Question: I'm working on a client-server application for my Operating Systems class that is supposed to simulate sales of airplane tickets. We are directed to make it so that the main thread on the TCP server is listening for incoming connections and then, as soon as we receive a client connection, creates a new thread to handle that connection. After a lot of initial confusion, I believe I have the program in a -functioning state.
The problem I'm having now is that when I run all the clients from separate terminals (whether it be 2 or 5 or any other number), all the output from the server comes into the most recent terminal that I have launched it on. This isn't a huge deal in and of itself but it also means that when I use Ctrl+C to close the process running on that last terminal, it exits all clients from the server (which is a problem).
So my questions are:
1. Why is all the output from the server being directed to a single terminal rather than sending the responses to the terminal that each client process was launched from?
2. Why do all clients quit as soon as I end the process in terminal 5?
Picture of the terminals for all the clients and the server (may have to open in new tab to see everything).

Server.cpp (Needs my other class Plane.cpp to compile which I can provide if needed, but I don't think any code in there is relevant to the issue I'm facing):
'''
#include <iostream>
#include <sys/types.h>
#include <unistd.h>
#include <sys/socket.h>
#include <arpa/inet.h>
#include <netdb.h>
#include <string.h>
#include <string>
#include <sstream>
#include <stdlib.h>
#include <pthread.h>
#include "Plane.h"
using namespace std;
// default plane sizing
const int DEFAULT_ROWS = 26;
const int DEFAULT_COLUMNS = 6;
// Set up global variables for threads to access (yikes)
int rows, cols;
Plane* plane;
pthread_mutex_t mutexL = PTHREAD_MUTEX_INITIALIZER;
static int clientSocket;
int connections = 0;
void *connection_handler(void*);
struct argList {
string arg;
int row, col;
};
bool argParser(string input, argList &argL) {
stringstream ss;
ss << input;
try {
ss >> argL.arg >> argL.row >> argL.col;
} catch (exception e) {
cout << "Invalid arguments
";
return false;
}
return true;
}
string purchaseTicket(int row, int col) {
string output;
// lock this section before we use shared resource
pthread_mutex_lock(&mutexL);
cout << "Mutex locked
";
if (plane->isAvailable(row, col)) {
plane->buyTicket(row, col);
output = "Successfully purchased ticket for row: " + to_string(row) + ", column: " + to_string(col) + "
";
} else {
if (row > plane->getNumRows() || row < 0 || col > plane->getNumCols() || col < 0) {
output = "Invalid seat location!
";
} else {
output = "Seat unavailable!
";
}
}
pthread_mutex_unlock(&mutexL);
cout << "Mutex unlocked
";
// unlock when we're done
return output;
}
string convertMatrix(Plane plane) {
char** tempMatrix = plane.getSeatMatrix();
string seats = "";
for (int i = 0; i < plane.getNumRows(); i++) {
seats += tempMatrix[i];
seats += "
";
}
return seats;
}
// arguments to run: column row
int main(int argc, char* argv[]) {
// array of threads (thread pool)
pthread_t threads[5];
if (argc < 3) {
rows = DEFAULT_ROWS;
cols = DEFAULT_COLUMNS;
plane = new Plane(rows, cols);
} else if (argc == 3) {
rows = atoi(argv[1]);
cols = atoi(argv[2]);
plane = new Plane(rows, cols);
} else {
cout << "Only 2 arguments allowed. You entered [" << argc << "]
";
return -1;
}
// Create socket
int listen_sock = socket(AF_INET, SOCK_STREAM, IPPROTO_TCP);
if (listen_sock == -1) {
cerr << "Failed to create socket
";
return -1;
}
// Socket hint stuff
sockaddr_in hint;
hint.sin_family = AF_INET;
hint.sin_port = htons(54000);
inet_pton(AF_INET, "0.0.0.0", &hint.sin_addr);
// Bind socket to IP and port
if (bind(listen_sock, (sockaddr*)&hint, sizeof(hint)) < 0) {
cerr << "Binding to IP/Port failed
";
return -2;
}
// Mark the socket for listening
if (listen(listen_sock, SOMAXCONN) == -1) {
cerr << "Can't listen";
return -3;
}
char host[NI_MAXHOST];
char service[NI_MAXSERV];
int numThread = 0;
while (numThread < 5) {
cout << "Listening for connections...
";
sockaddr_in client;
socklen_t clientSize = sizeof(client);
// accept connections
clientSocket = accept(listen_sock, (sockaddr*)&client, &clientSize);
// if connection failed
if (clientSocket == -1) {
cerr << "Failed to connect with client";
return -4;
} else {
cout << "Connection successful
";
connections++;
}
pthread_create(&threads[numThread], NULL, connection_handler, (void*) &clientSocket);
// 0 out used memory
memset(host, 0, NI_MAXHOST);
memset(service, 0, NI_MAXSERV);
int result = getnameinfo((sockaddr*)&client,
sizeof(client),
host,
NI_MAXHOST,
service,
NI_MAXSERV,
0);
if (result) {
cout << host << " connected on " << service << endl;
} else {
inet_ntop(AF_INET, &client.sin_addr, host, NI_MAXHOST);
cout << host << " connected on " << ntohs(client.sin_port) << endl;
}
numThread++;
}
// join threads together
for (int i = 0; i < numThread; i++) {
pthread_join(threads[i], NULL);
}
return 0;
}
void *connection_handler(void* listen_sock) {
cout << "Thread No: " << pthread_self() << "
-----
";
const int clientID = connections;
// necessary variables for processing
char buff[4096];
string custMsg;
custMsg += to_string(rows) + " " + to_string(cols) + "
";
int msgSize = strlen(custMsg.c_str())*sizeof(char);
send(clientSocket, custMsg.c_str(), msgSize+1, 0);
// Determine what we do when we receieve messages
bool firstMsg = true;
while (true) {
memset(buff, 0, 4096);
custMsg = "";
int bytesRecv = recv(clientSocket, buff, 4096, 0);
if (bytesRecv == -1) {
pthread_mutex_lock(&mutexL);
cerr << "There was a connection issue (client " << clientID << ")
";
pthread_mutex_unlock(&mutexL);
break;
} else if (bytesRecv == 0) {
pthread_mutex_lock(&mutexL);
cout << "Client " << clientID << " disconnected" << endl;
pthread_mutex_unlock(&mutexL);
}
if (bytesRecv > 0)
cout << "Received: " << string(buff, 0, bytesRecv) << " (client " << clientID << ")
";
// do things based on user input
string inputStr(buff);
argList args;
if (argParser(inputStr, args)) {
if (args.arg == "buy") {
string purchResult = purchaseTicket(args.row, args.col);
custMsg += purchResult;
cout << purchResult << "------
";
} else {
custMsg = "To buy a ticket, enter: 'buy <row> <col>'
";
}
} else {
custMsg = "Invalid argument list";
}
//custMsg += convertMatrix(*plane);
int msgSize = strlen(custMsg.c_str())*sizeof(char);
//cout << custMsg << "
";
cout << "Responding to client: " << clientID << "
";
send(clientSocket, custMsg.c_str(), msgSize+1, 0);
}
// Close socket
close(clientSocket);
return 0;
}
'''
Client.cpp:
'''
#include <iostream>
#include <sys/types.h>
#include <unistd.h>
#include <sys/socket.h>
#include <arpa/inet.h>
#include <netdb.h>
#include <string.h>
#include <string>
#include <stdio.h>
#include <stdlib.h>
#include <fstream>
#include <sstream>
#include <time.h>
using namespace std;
struct serverInfo {
string ipAddr;
int portNum;
int timeout;
};
int getRand(int max) {
return rand() % max;
}
bool getPlaneInfo(string line, int& rows, int& cols) {
stringstream ss;
ss << line;
try {
ss >> rows >> cols;
return true;
} catch (exception e) {
cout << "Critical error
";
return false;
}
}
void getServerInfo(ifstream &serverCfg, serverInfo &conn_serv) {
// variables that we'll read into
string label, val, eq;
int i = 0;
try { // for conversion errors
while (serverCfg >> label >> eq >> val) {
if (i == 0)
conn_serv.ipAddr = val;
else if (i == 1)
conn_serv.portNum = stoi(val);
else if (i == 2)
conn_serv.timeout = stoi(val);
else
break;
i++;
}
} catch (exception e) {
e.what();
}
}
// arguments being sent in should be 'automatic' or 'manual' for method of purchasing
// followed by the .ini file containing the server connection info.
int main(int argc, char* argv[]) {
srand(time(NULL));
// we get these int variables from the first server response
int rows, cols;
bool AUTOMATIC = false;
// make sure arguments are present and valid
if (argc != 3) {
cout << "Invalid number of arguments. Exiting...
";
}
if (strncmp(argv[1],"automatic", 9) != 0 && strncmp(argv[1],"manual", 6) != 0) {
cout << "Invlaid arguments! Please use 'manual' or 'automatic'. Exiting...
";
return -1;
}
// check to see if they want automatic ticket purchasing
if (strncmp(argv[1], "automatic", 9) == 0) {
AUTOMATIC = true;
}
// Handle file processing in getServerInfo function
string fileName = argv[2];
ifstream SERVER_CFG;
SERVER_CFG.open(fileName);
// store values from file in conn_info
serverInfo conn_info;
if(SERVER_CFG) {
getServerInfo(SERVER_CFG, conn_info);
} else {
cout << "Invalid filename. Exiting...
";
return -2;
}
SERVER_CFG.close();
// create socket
int conn_sock = socket(AF_INET, SOCK_STREAM, IPPROTO_TCP);
if (conn_sock < 0) {
cout << "
Failed to Create Socket. Exiting...
";
return -3;
}
// get port and ipAddr information that we read from file
int port = conn_info.portNum;
string ipAddr = conn_info.ipAddr;
// make hint
sockaddr_in hint;
hint.sin_family = AF_INET;
hint.sin_port = htons(port);
inet_pton(AF_INET, ipAddr.c_str(), &hint.sin_addr);
// try to connect to server socket i times where i is conn_info.timeout
for (int i = 0; i < conn_info.timeout; i++) {
int connectVal = connect(conn_sock, (sockaddr*) &hint, sizeof(sockaddr_in));
if (connectVal < 0 && i >= conn_info.timeout-1) {
cout << "Failed to connect (" << (i+1) << ")
";
cout << "Failed to connect after " << (i+1) << " attempts. Exiting.
";
return -4;
} else if (connectVal == 0) {
break;
}
cout << "Failed to connect (" << (i+1) << ")
";
sleep(1);
}
char buff[4096];
string userInput;
bool firstMsg = true;
bool needGreet = true;
do {
userInput = "";
int sendResult;
// Send a greeting message to the server to get plane info
if (needGreet) {
userInput = "Greeting the server";
send(conn_sock, userInput.c_str(), userInput.size() + 1, 0);
needGreet = false;
continue;
}
if (AUTOMATIC && !firstMsg) {
int row = getRand(20);
int col = getRand(6);
userInput = string("buy ") + to_string(row) + " " + to_string(col);
cout << "Sending request to buy seat " << row << " " << col << "
";
sleep(1);
} else { // get input if its manual
if (!firstMsg) {
cout << "> ";
getline(cin, userInput);
}
}
// send to server
sendResult = send(conn_sock, userInput.c_str(), userInput.size() + 1, 0);
// check if sent successfully
if (sendResult < 0) { // connection error
cout << "Failed to send to server
";
continue;
}
// wait for response
memset(buff, 0, 4096);
int bytesReceived = recv(conn_sock, buff, 4096, 0);
// print response
cout << "Server> " << string(buff, bytesReceived) << "
";
if (firstMsg) {
string planeInf(string(buff,bytesReceived));
if (getPlaneInfo(planeInf, rows, cols)) {
cout << "Rows: " << rows << ", Columns: " << cols << "
";
} else {
return -5;
}
firstMsg = false;
}
} while (true);
// closing socket
close(conn_sock);
return 0;
}
'''
Any help is greatly appreciated.
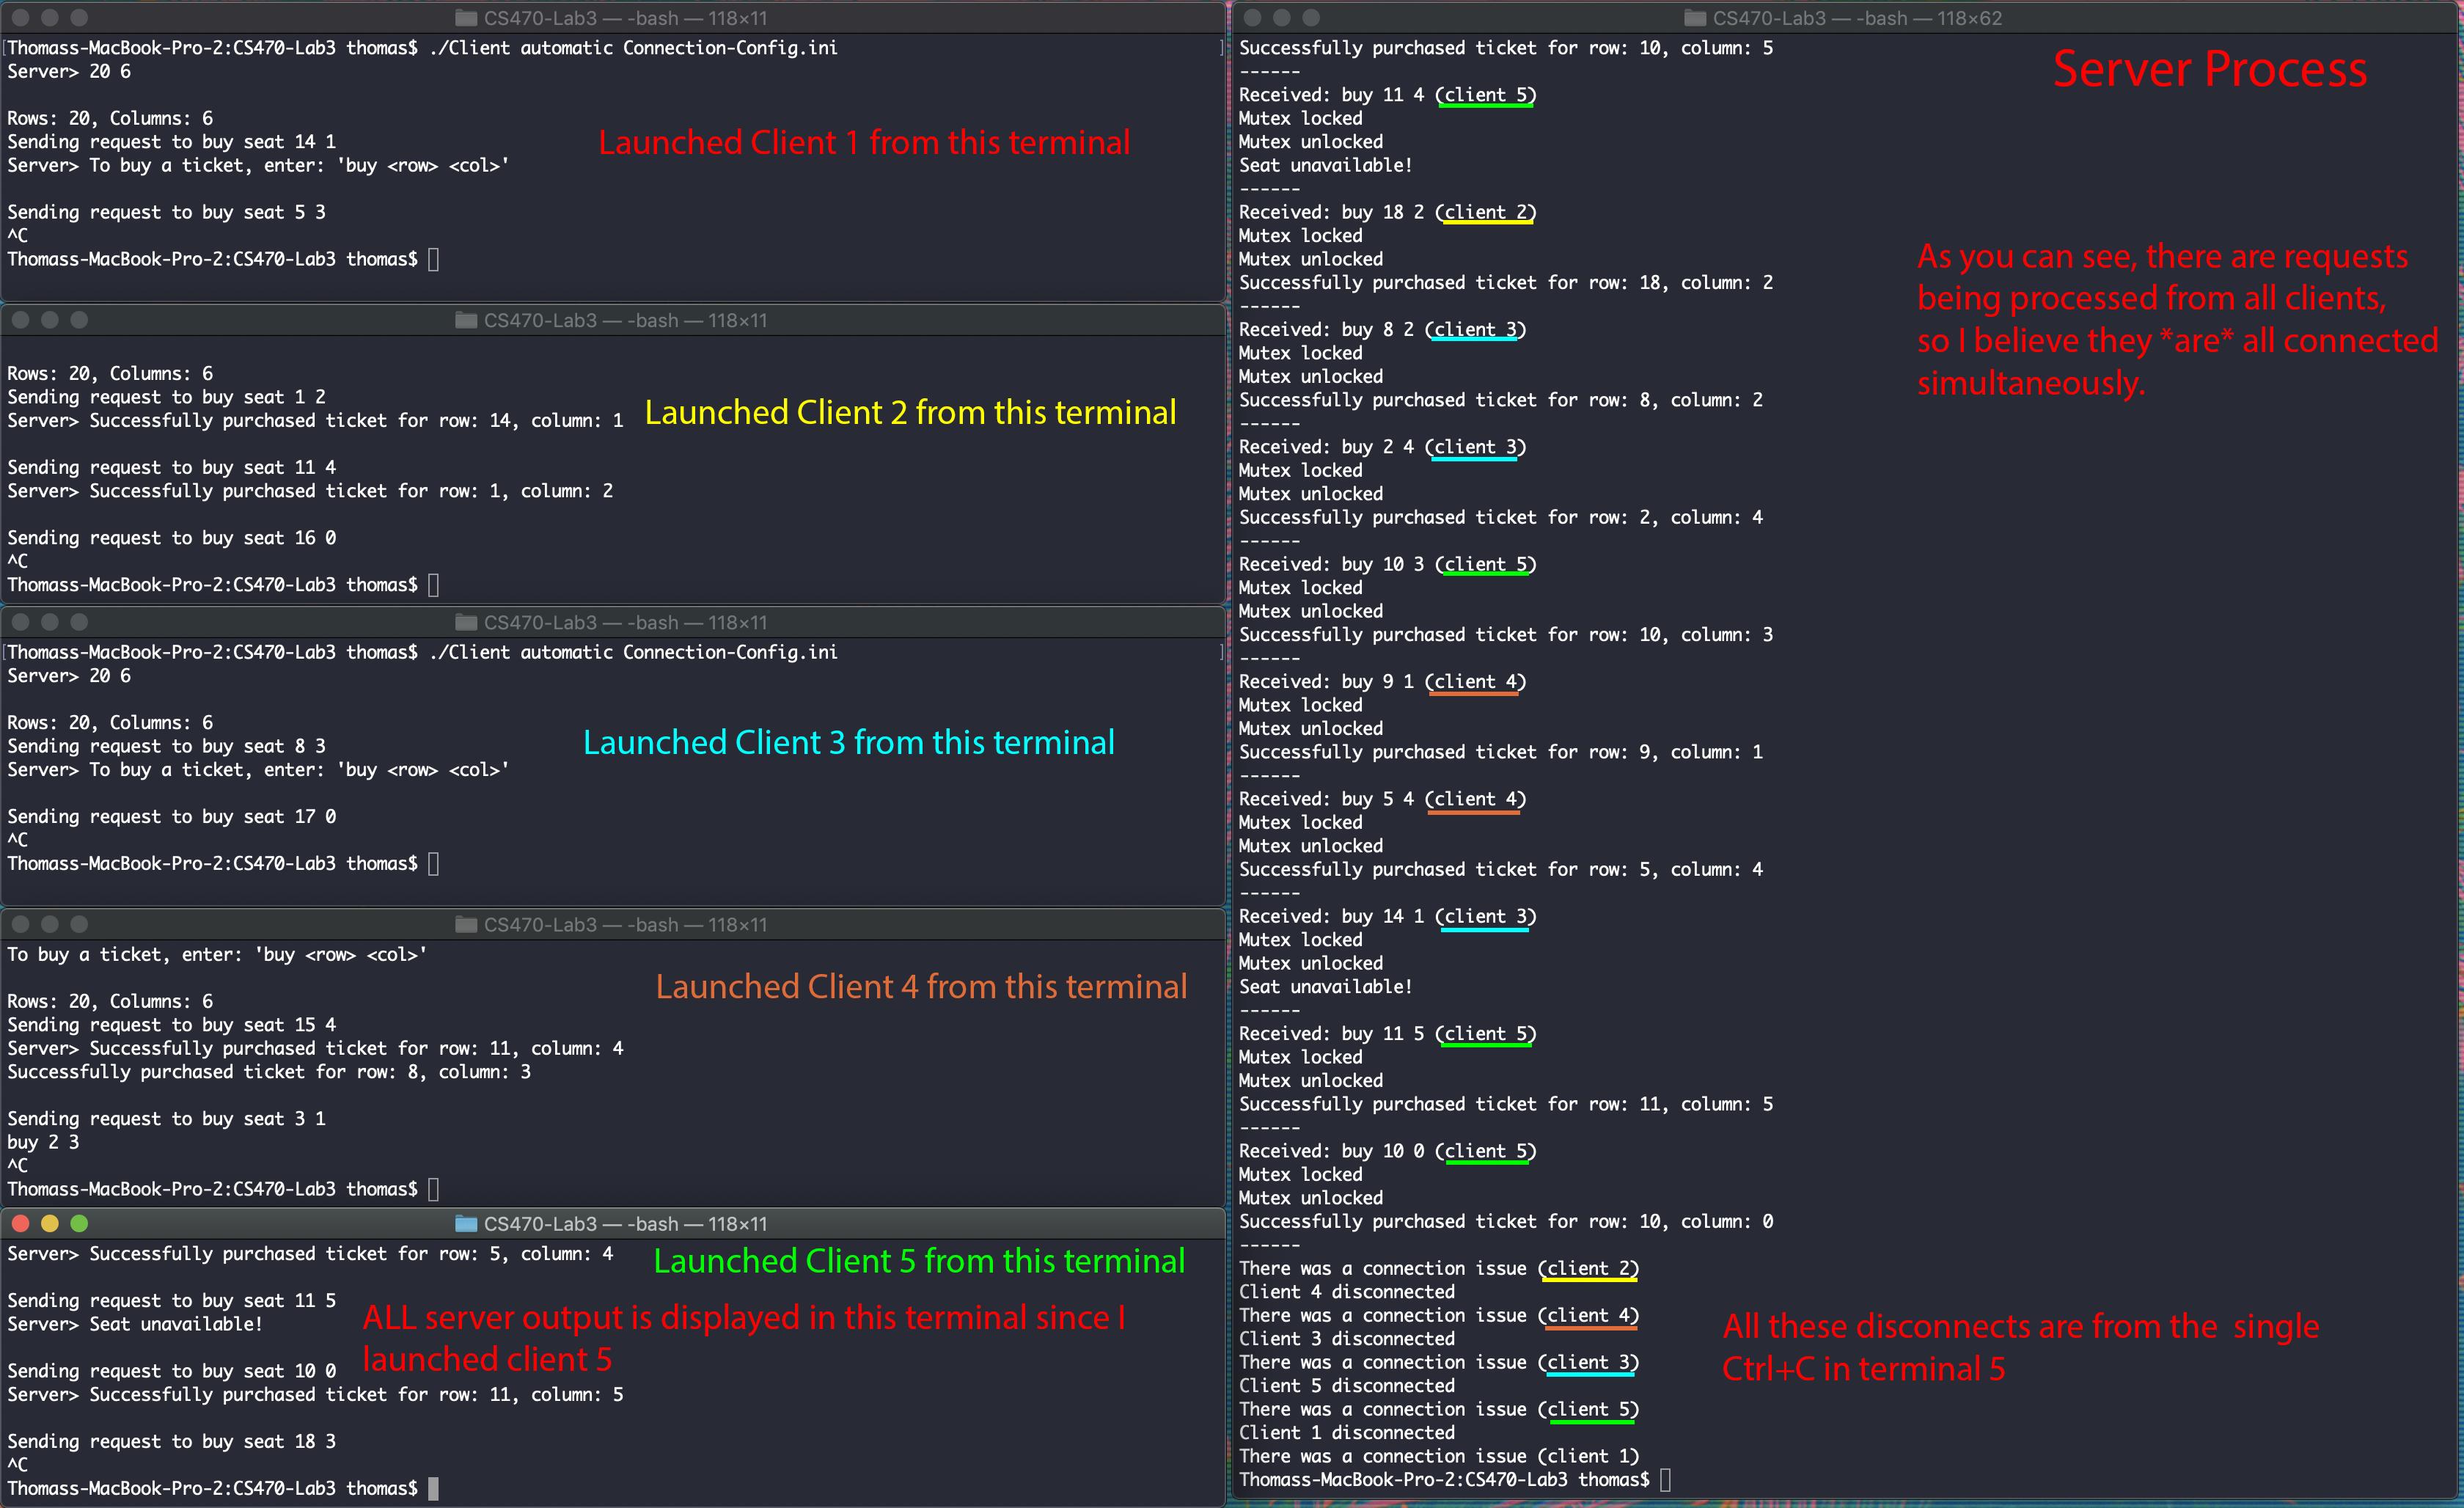
Answer: The problem is your use of global variables.
Your connection thread writes a response to 'clientSocket', which your 'main' changes with every connection. Every thread will write to the same socket.
You need to create a class to hold data specific to each connection, and pass a new one of those to each thread. Do use shared global data to hold thread-specific values.